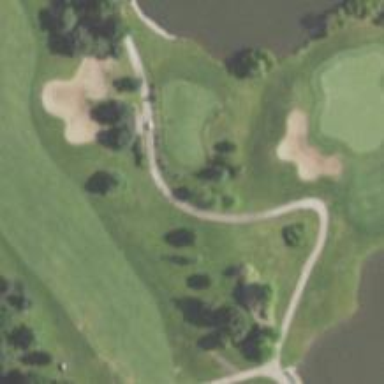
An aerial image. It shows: Grass area designated as golf tee.